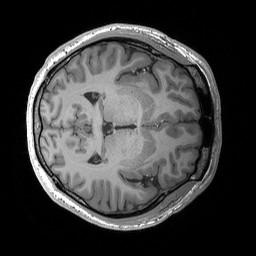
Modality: T1w
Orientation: axial
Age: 25